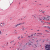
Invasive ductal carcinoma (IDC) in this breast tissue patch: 0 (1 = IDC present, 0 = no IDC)